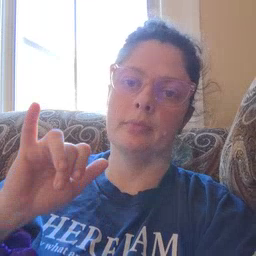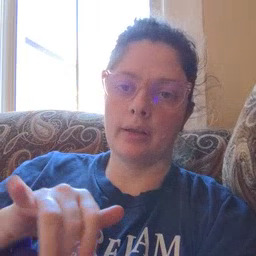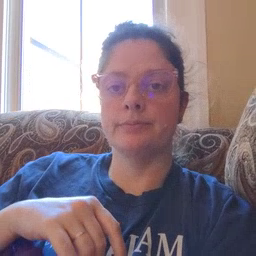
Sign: that